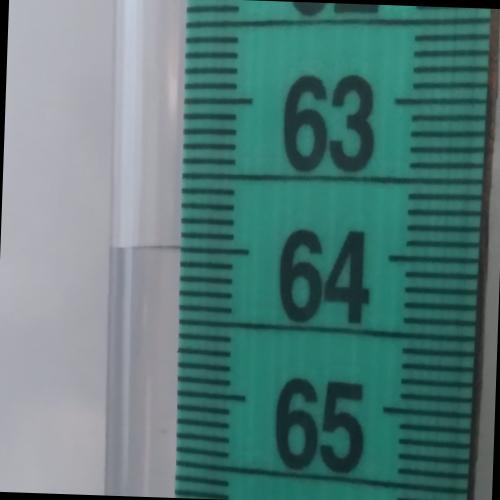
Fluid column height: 64.0 cm